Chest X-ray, PA view. Patient: 57 years old, sex M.
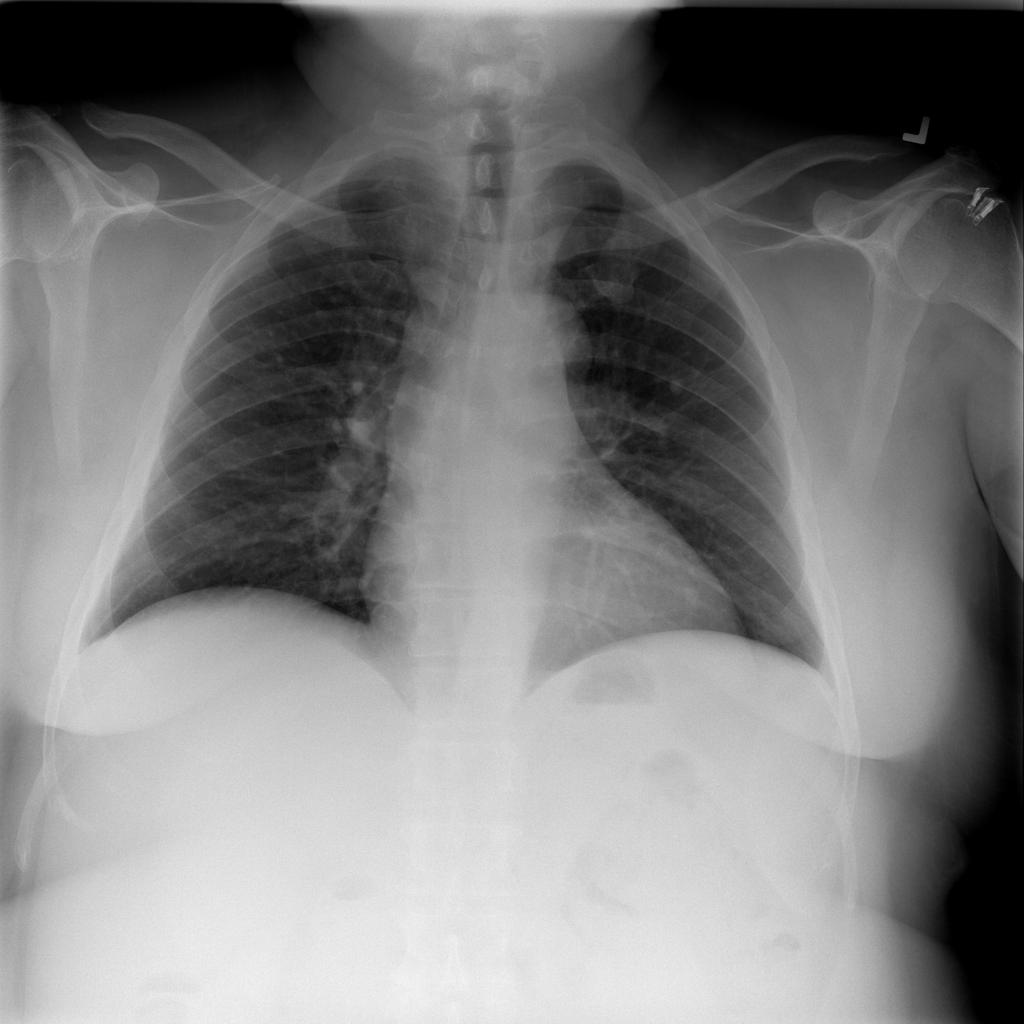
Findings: Nodule